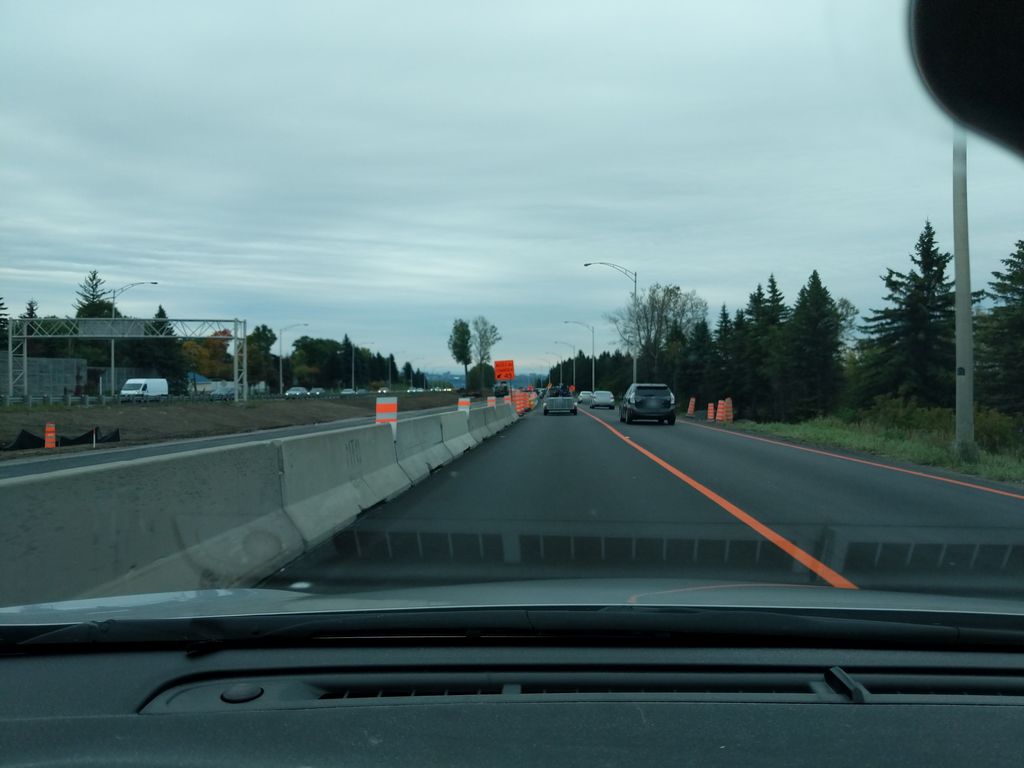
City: quebec_city